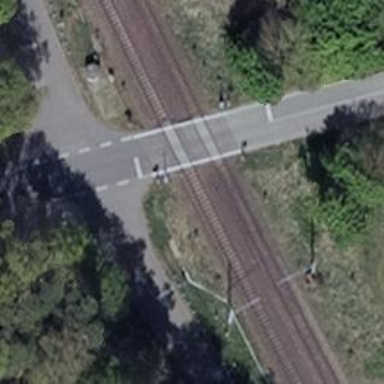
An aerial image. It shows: Level crossing along the railway.